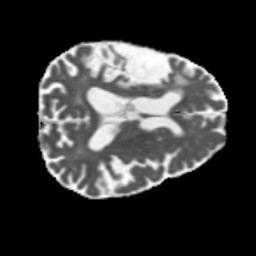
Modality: MD
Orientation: axial
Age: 58
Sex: male
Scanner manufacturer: siemens
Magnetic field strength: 3 T
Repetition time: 5.47 s
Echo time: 0.0854 s